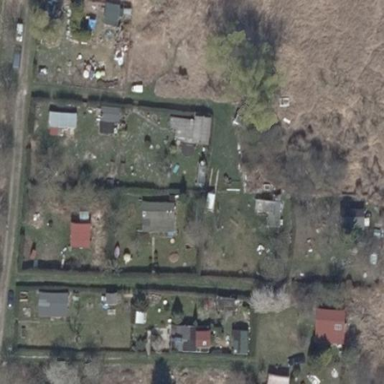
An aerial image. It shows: Area designated for allotments.